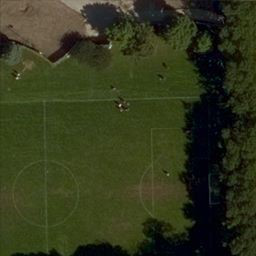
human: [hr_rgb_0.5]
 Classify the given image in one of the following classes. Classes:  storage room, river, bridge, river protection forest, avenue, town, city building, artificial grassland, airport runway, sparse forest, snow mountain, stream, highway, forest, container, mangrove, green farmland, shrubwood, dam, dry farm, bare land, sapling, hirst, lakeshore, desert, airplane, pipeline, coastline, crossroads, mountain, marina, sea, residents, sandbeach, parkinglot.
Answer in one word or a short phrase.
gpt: artificial grassland